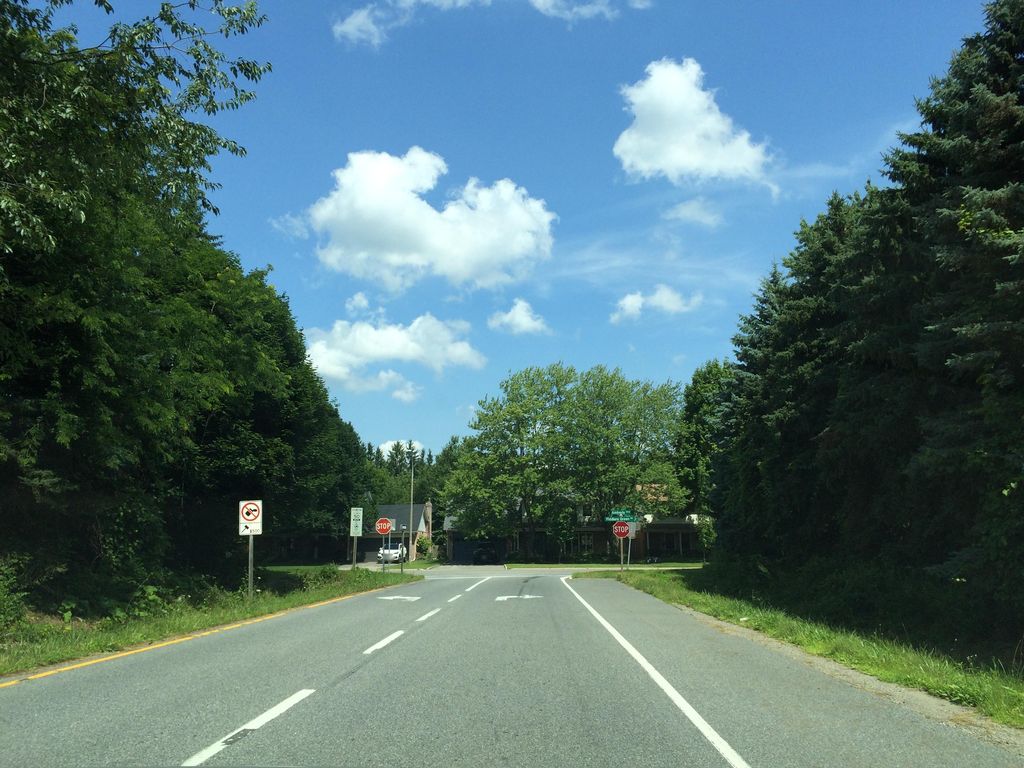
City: hamilton